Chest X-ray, AP view. Patient: 63 years old, sex F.
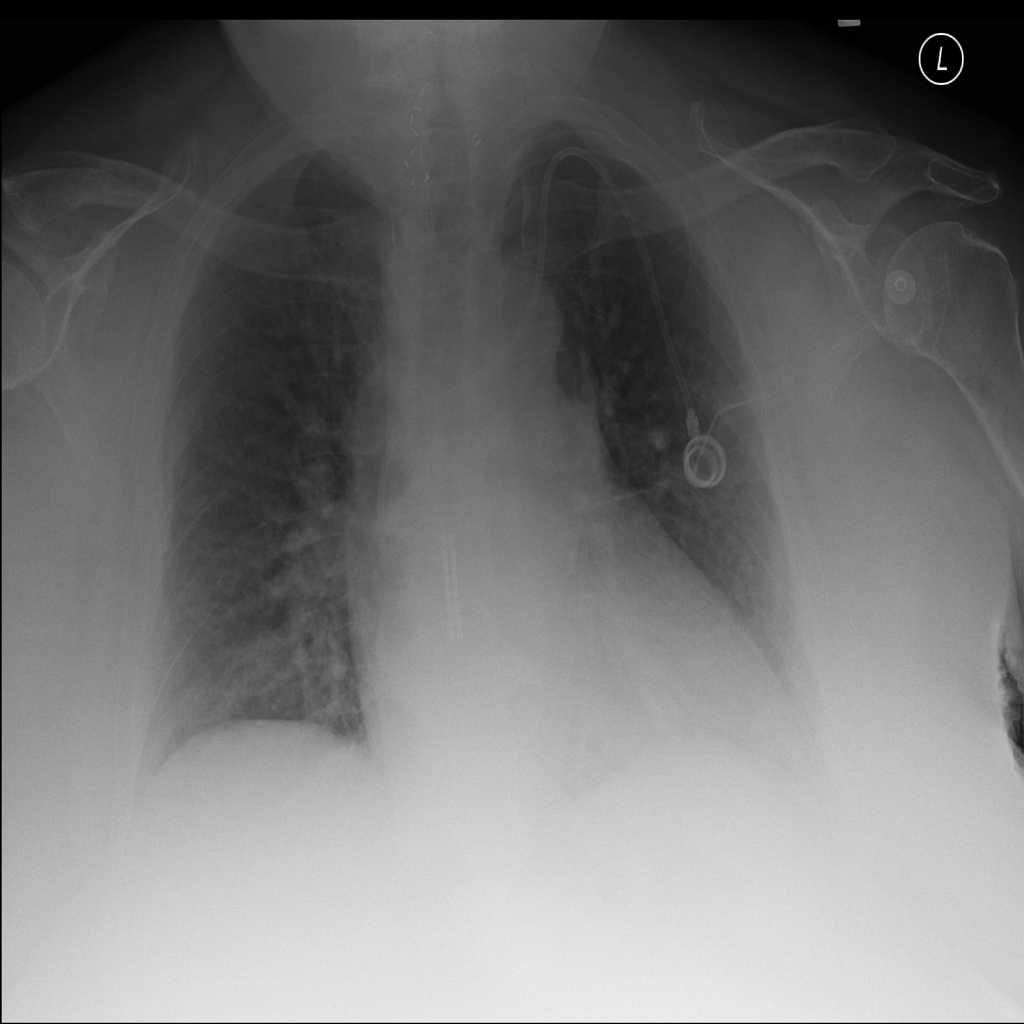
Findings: No Finding